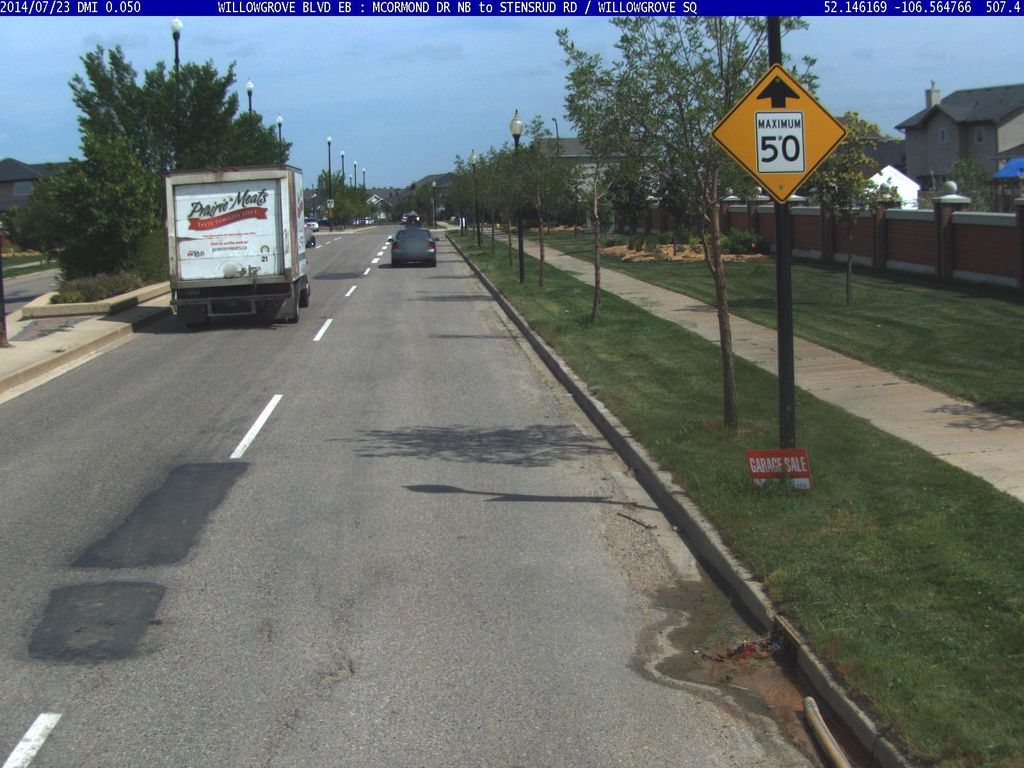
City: saskatoon